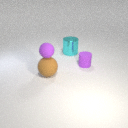
large cyan metal cylinder behind large brown rubber sphere